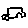
Label: car